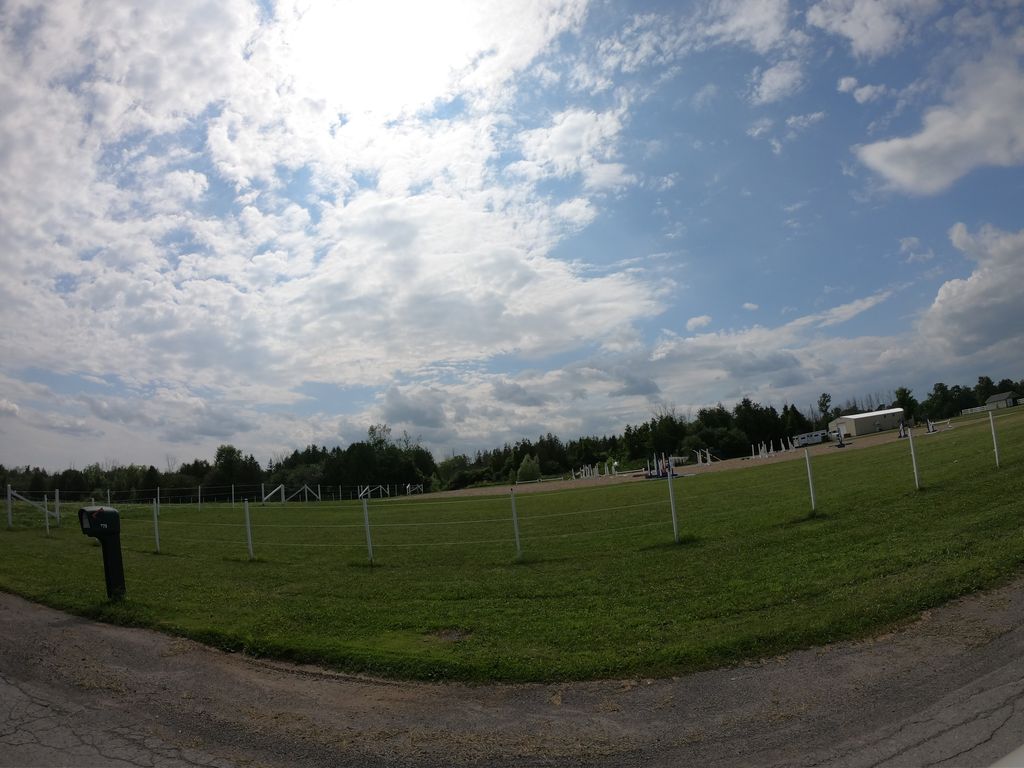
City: ottawa-gatineau